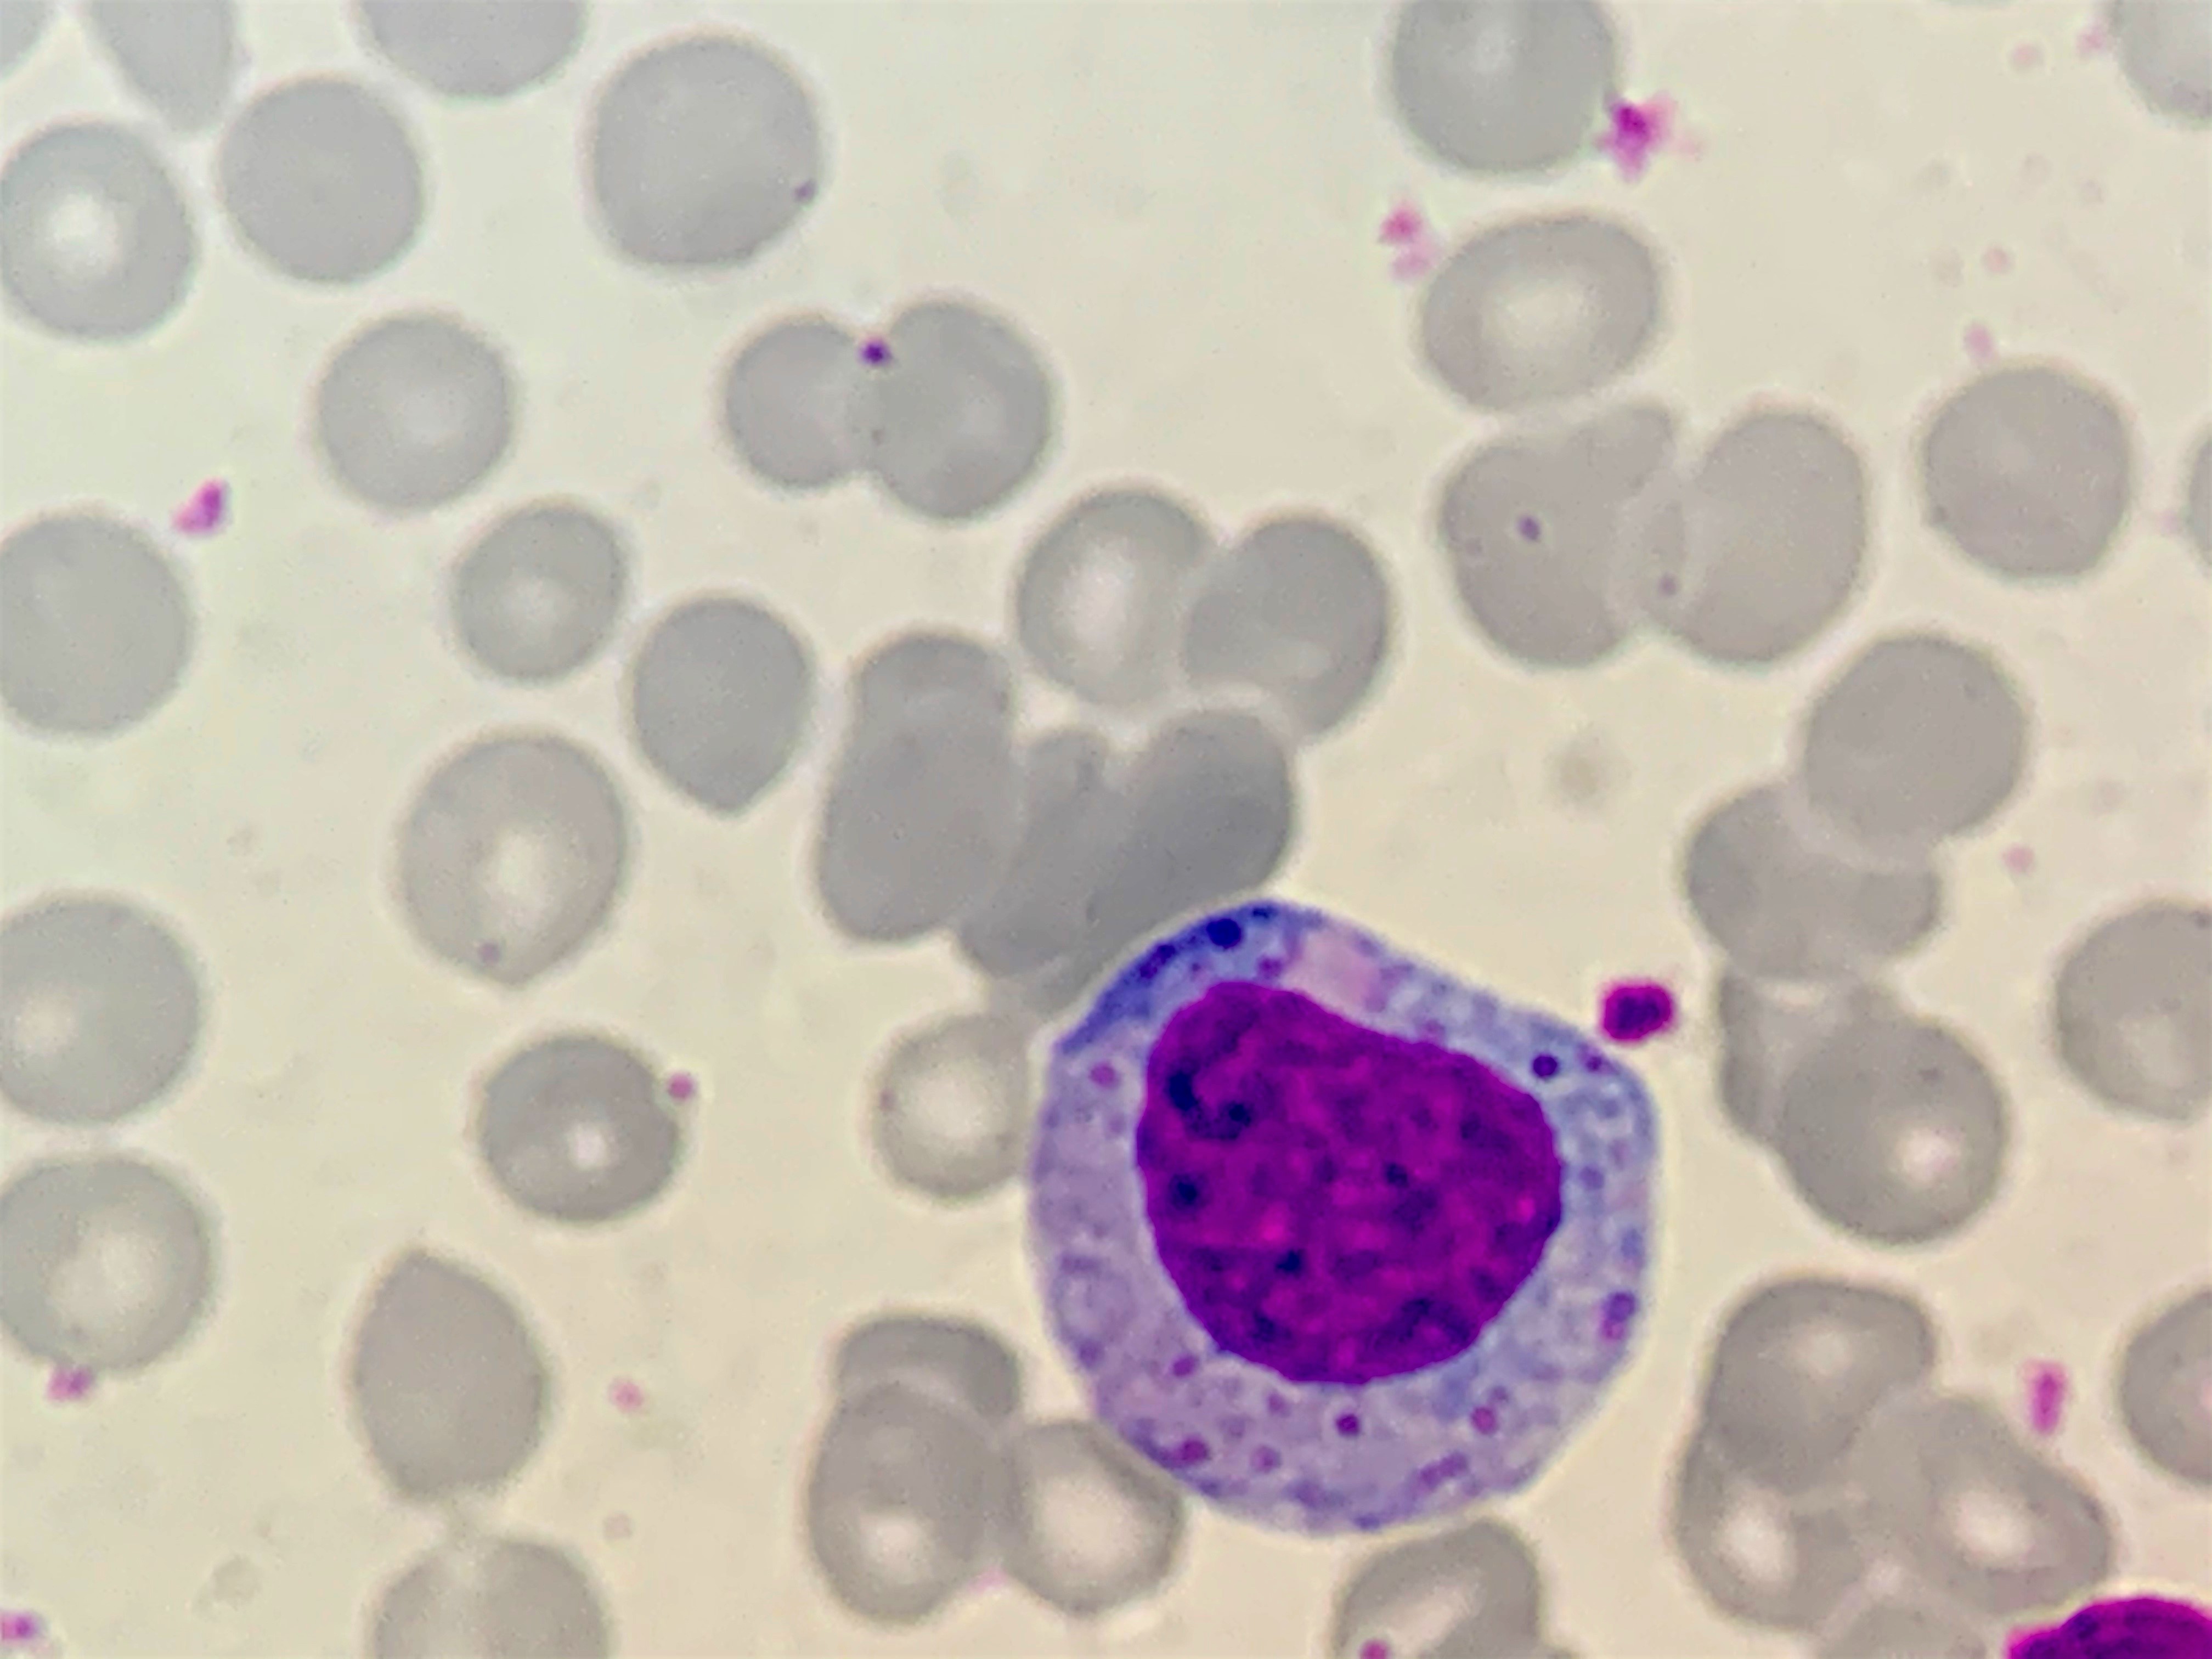
Cell type: PROMYELOCYTES